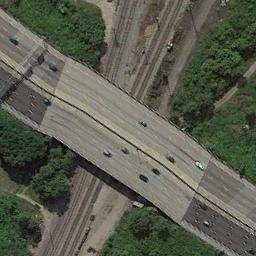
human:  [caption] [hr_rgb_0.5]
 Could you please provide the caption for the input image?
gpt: The overpass is divided into three roads .

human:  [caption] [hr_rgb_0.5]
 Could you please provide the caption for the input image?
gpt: Many cars are on the overpass .

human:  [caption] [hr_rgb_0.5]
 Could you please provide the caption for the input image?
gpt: The overpass is next to some trees with some cars .

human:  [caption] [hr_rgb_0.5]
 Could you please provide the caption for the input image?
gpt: The cross-line overpass is over the roads in the forest .

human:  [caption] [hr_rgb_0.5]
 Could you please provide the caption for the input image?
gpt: There are some green trees around the overpass .